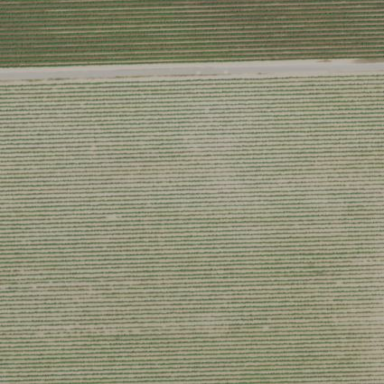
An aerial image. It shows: Vineyard growing grapes.